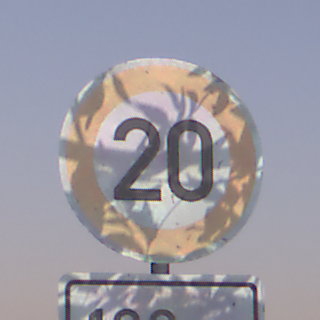
Verkehrszeichen: Geschwindigkeit20
Zusatzzeichen unten: Entfernungsangaben1
Umgebung: Outdoor, Nature
Tageszeit: Dusk
Wetter: Clear
Licht: Natural
Jahreszeit: NotSpecified
Kontrast: LowContrast